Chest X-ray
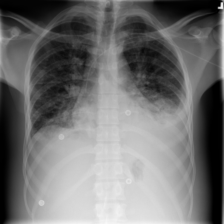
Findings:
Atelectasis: negative
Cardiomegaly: negative
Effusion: negative
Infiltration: negative
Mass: negative
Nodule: negative
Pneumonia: negative
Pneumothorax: negative
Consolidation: negative
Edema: negative
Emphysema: negative
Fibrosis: negative
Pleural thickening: negative
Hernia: negative